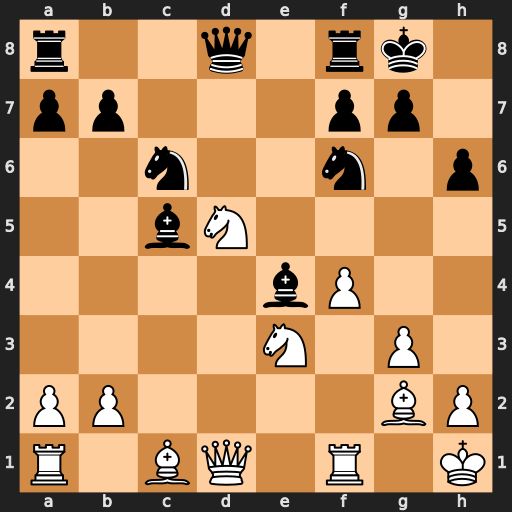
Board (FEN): r2q1rk1/pp3pp1/2n2n1p/2bN4/4bP2/4N1P1/PP4BP/R1BQ1R1K
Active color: w
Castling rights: -
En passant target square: -
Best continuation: Nxf6+ Qxf6 Bxe4